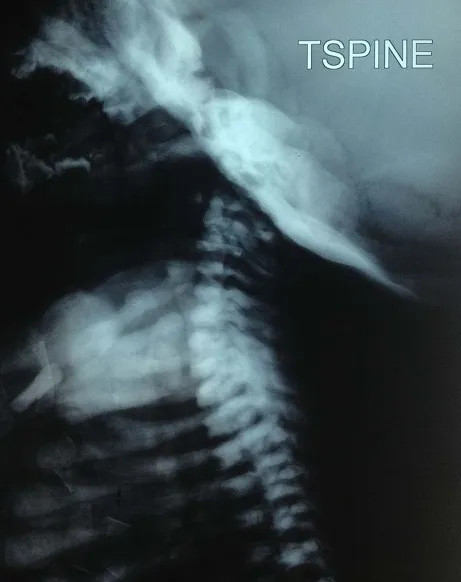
Lateral skull radiograph. Note increased thickness of skull base.
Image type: radiology (x_ray)